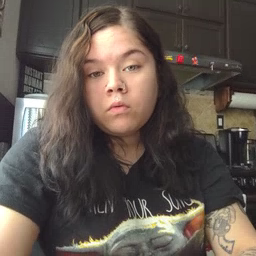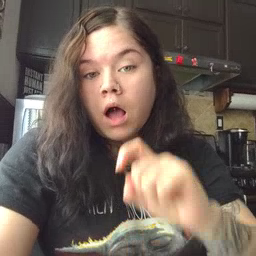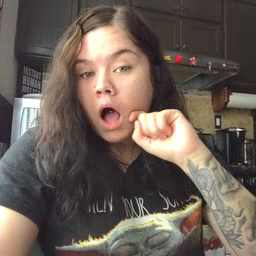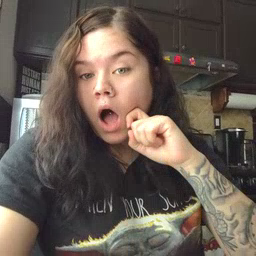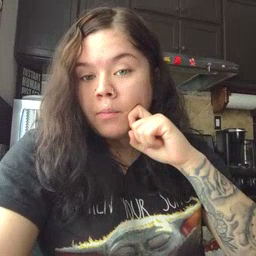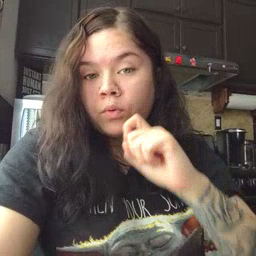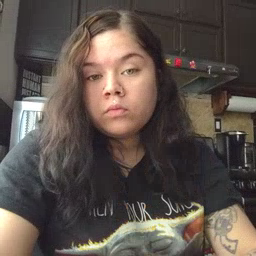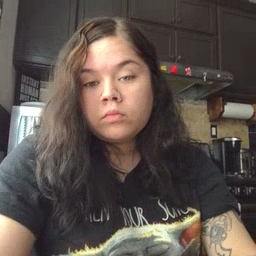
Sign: apple